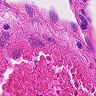
Metastatic tissue present: no